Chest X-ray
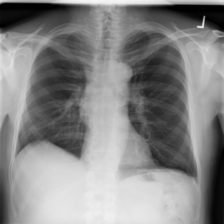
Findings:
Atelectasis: negative
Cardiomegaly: negative
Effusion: negative
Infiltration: positive
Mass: negative
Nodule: negative
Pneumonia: negative
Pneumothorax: negative
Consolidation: negative
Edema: negative
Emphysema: negative
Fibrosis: negative
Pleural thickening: negative
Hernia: negative